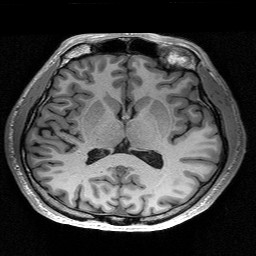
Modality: T1w
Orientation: coronal